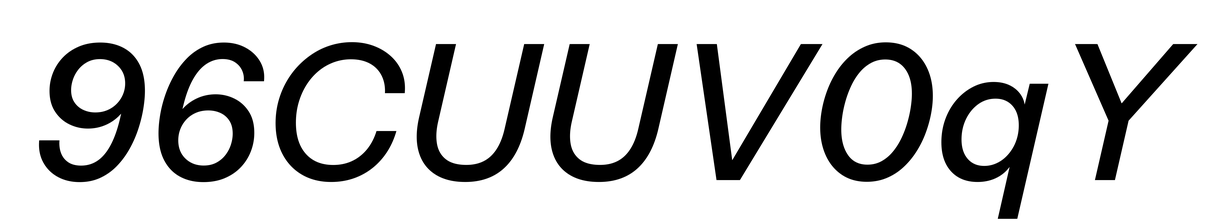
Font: InstrumentSans-Italic_Medium_Italic